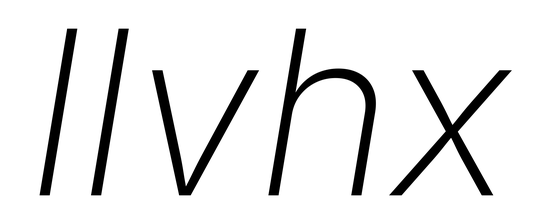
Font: Inter-Italic_ExtraLight_Italic